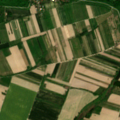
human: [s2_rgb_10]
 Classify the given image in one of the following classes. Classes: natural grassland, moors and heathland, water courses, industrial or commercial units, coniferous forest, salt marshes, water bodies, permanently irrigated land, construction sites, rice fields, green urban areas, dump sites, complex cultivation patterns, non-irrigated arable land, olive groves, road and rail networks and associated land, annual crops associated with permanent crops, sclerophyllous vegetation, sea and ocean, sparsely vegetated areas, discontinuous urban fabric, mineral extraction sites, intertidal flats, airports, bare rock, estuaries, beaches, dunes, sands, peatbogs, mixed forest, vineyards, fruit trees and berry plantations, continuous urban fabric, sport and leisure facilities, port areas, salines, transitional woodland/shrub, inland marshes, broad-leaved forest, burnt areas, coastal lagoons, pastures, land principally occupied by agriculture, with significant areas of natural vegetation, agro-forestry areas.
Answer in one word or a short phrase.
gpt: complex cultivation patterns, land principally occupied by agriculture, with significant areas of natural vegetation, broad-leaved forest, water bodies